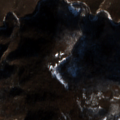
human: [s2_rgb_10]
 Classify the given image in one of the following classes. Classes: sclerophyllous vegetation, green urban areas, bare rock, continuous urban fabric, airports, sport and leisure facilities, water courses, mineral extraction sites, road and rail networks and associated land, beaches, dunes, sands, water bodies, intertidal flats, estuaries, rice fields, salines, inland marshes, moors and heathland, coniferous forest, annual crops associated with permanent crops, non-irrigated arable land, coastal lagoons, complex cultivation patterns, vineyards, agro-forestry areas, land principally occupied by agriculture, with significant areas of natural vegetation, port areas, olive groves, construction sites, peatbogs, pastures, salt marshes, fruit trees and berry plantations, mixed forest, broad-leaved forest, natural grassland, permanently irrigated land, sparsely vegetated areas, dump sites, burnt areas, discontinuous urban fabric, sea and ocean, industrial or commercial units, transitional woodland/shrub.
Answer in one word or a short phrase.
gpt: broad-leaved forest, transitional woodland/shrub